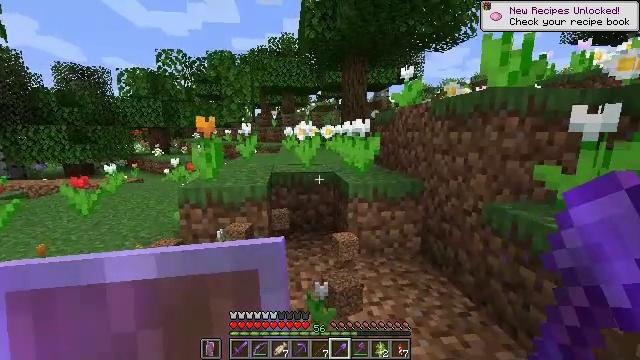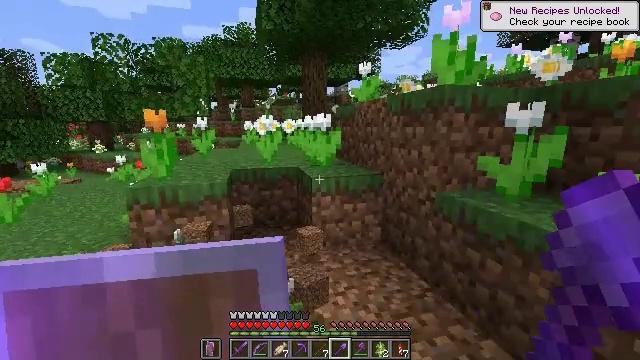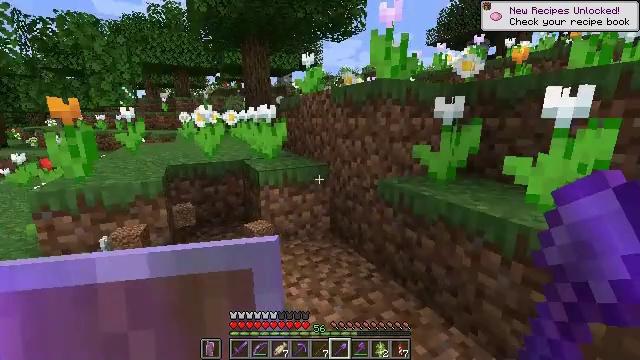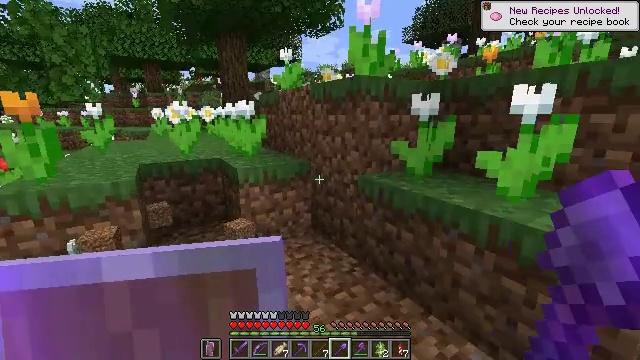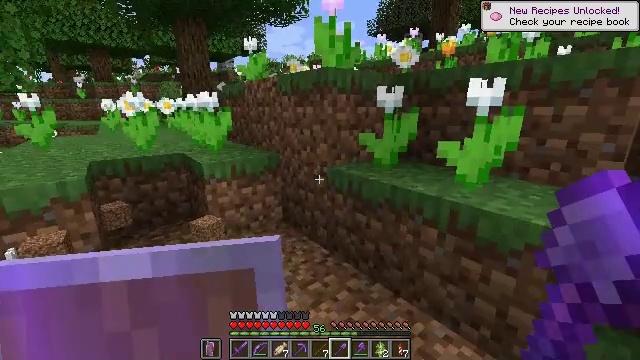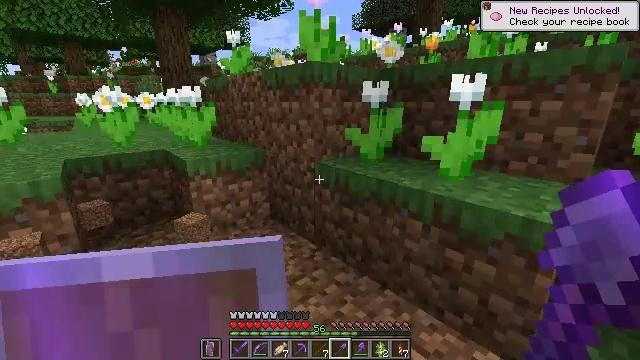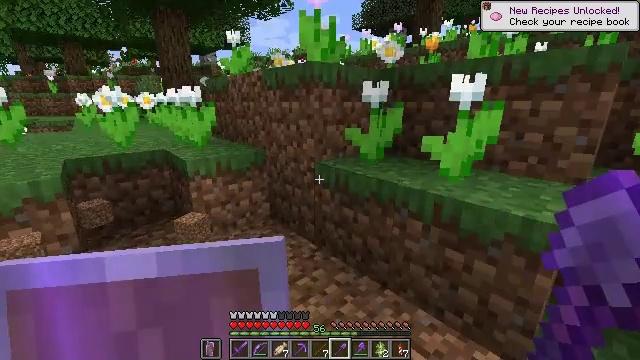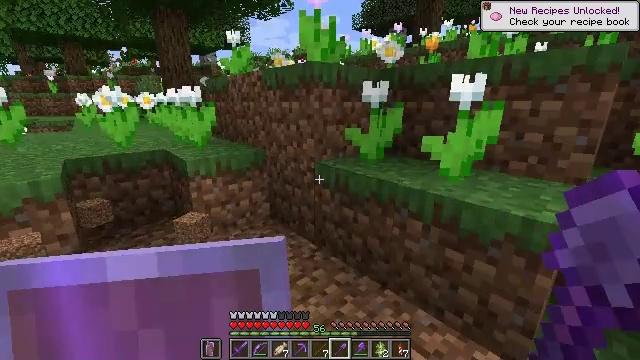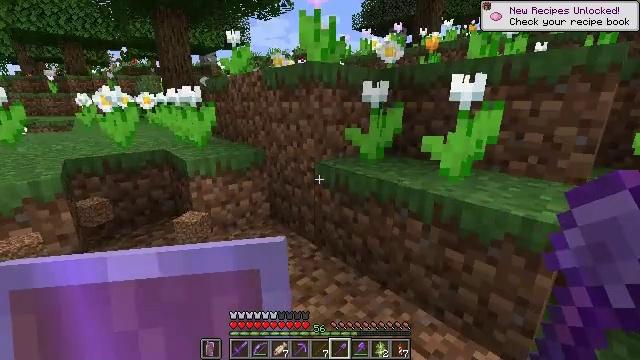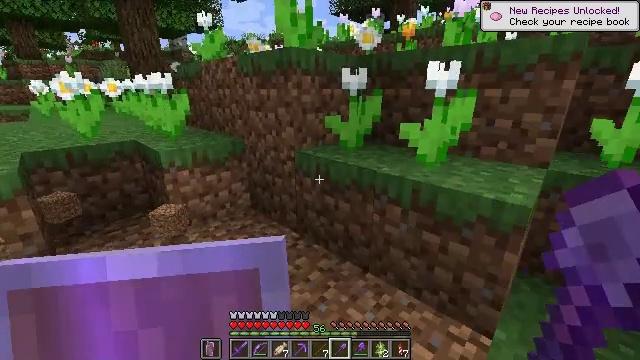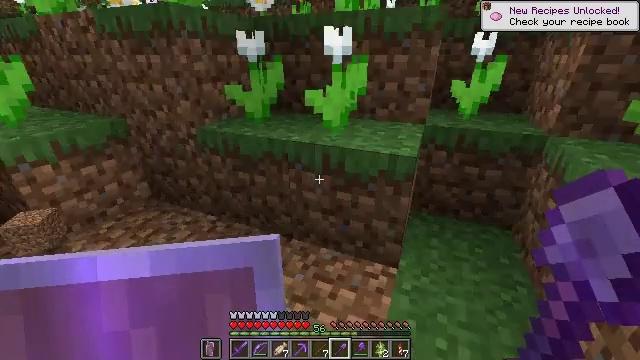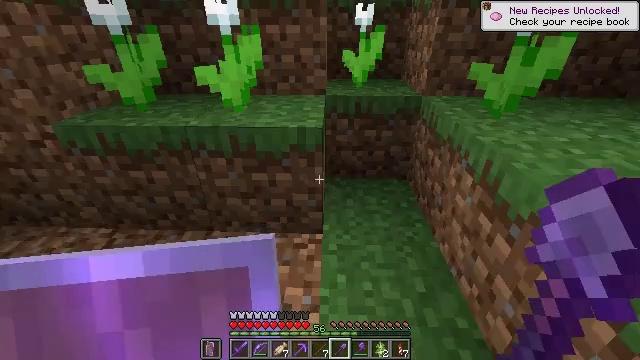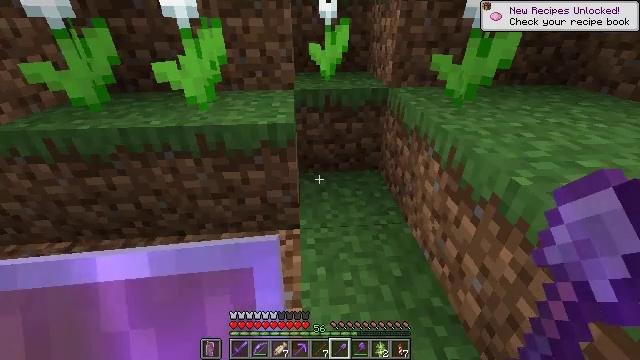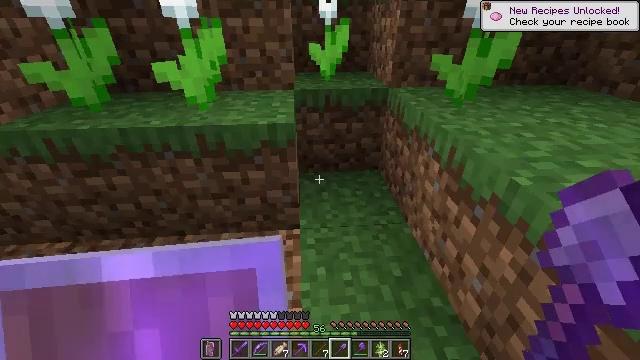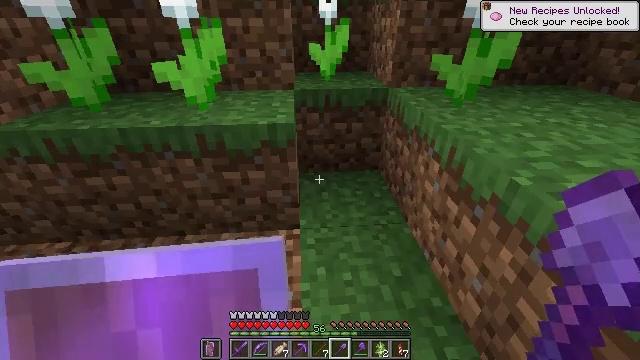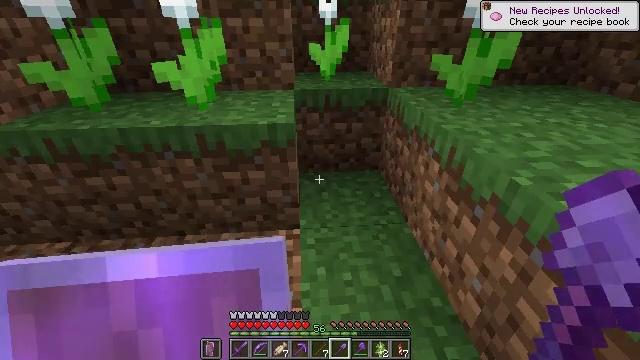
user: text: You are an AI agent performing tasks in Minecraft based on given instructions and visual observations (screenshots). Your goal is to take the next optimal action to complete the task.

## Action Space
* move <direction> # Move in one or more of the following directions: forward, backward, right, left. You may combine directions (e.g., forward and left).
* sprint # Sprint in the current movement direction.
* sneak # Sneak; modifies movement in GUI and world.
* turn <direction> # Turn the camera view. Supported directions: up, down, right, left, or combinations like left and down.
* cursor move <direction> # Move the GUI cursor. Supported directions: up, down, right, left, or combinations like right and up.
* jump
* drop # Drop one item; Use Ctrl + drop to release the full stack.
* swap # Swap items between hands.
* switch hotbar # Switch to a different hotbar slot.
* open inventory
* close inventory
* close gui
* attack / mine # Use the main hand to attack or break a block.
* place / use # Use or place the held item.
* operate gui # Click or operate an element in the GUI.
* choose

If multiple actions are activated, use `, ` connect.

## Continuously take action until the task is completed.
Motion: motion action
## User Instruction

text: Break the white tulip to collect it.
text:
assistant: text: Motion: turn right and down
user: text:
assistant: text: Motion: turn right and down
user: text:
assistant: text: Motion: turn right
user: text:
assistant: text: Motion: turn right and down
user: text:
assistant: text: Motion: turn right and down
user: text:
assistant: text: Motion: no_op
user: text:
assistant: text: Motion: no_op
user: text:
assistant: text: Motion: no_op
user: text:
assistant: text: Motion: turn right and down
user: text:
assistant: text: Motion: turn right and down
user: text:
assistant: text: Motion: turn right and down
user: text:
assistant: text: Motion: turn right and down
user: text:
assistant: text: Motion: no_op
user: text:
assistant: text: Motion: no_op
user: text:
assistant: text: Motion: no_op
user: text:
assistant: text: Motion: no_op
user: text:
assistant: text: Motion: no_op
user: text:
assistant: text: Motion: no_op
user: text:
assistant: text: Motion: no_op
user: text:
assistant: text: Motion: no_op
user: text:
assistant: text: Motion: move right, turn left
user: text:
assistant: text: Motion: move right, turn left
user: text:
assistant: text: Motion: move right, turn left
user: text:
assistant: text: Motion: move right
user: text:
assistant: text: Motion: move right, turn left
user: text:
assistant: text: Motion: move right, turn left
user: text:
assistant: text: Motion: move right, turn left
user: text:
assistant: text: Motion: move right, turn left and up
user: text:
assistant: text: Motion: move right, turn left
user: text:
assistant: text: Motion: move right, turn left